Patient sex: M
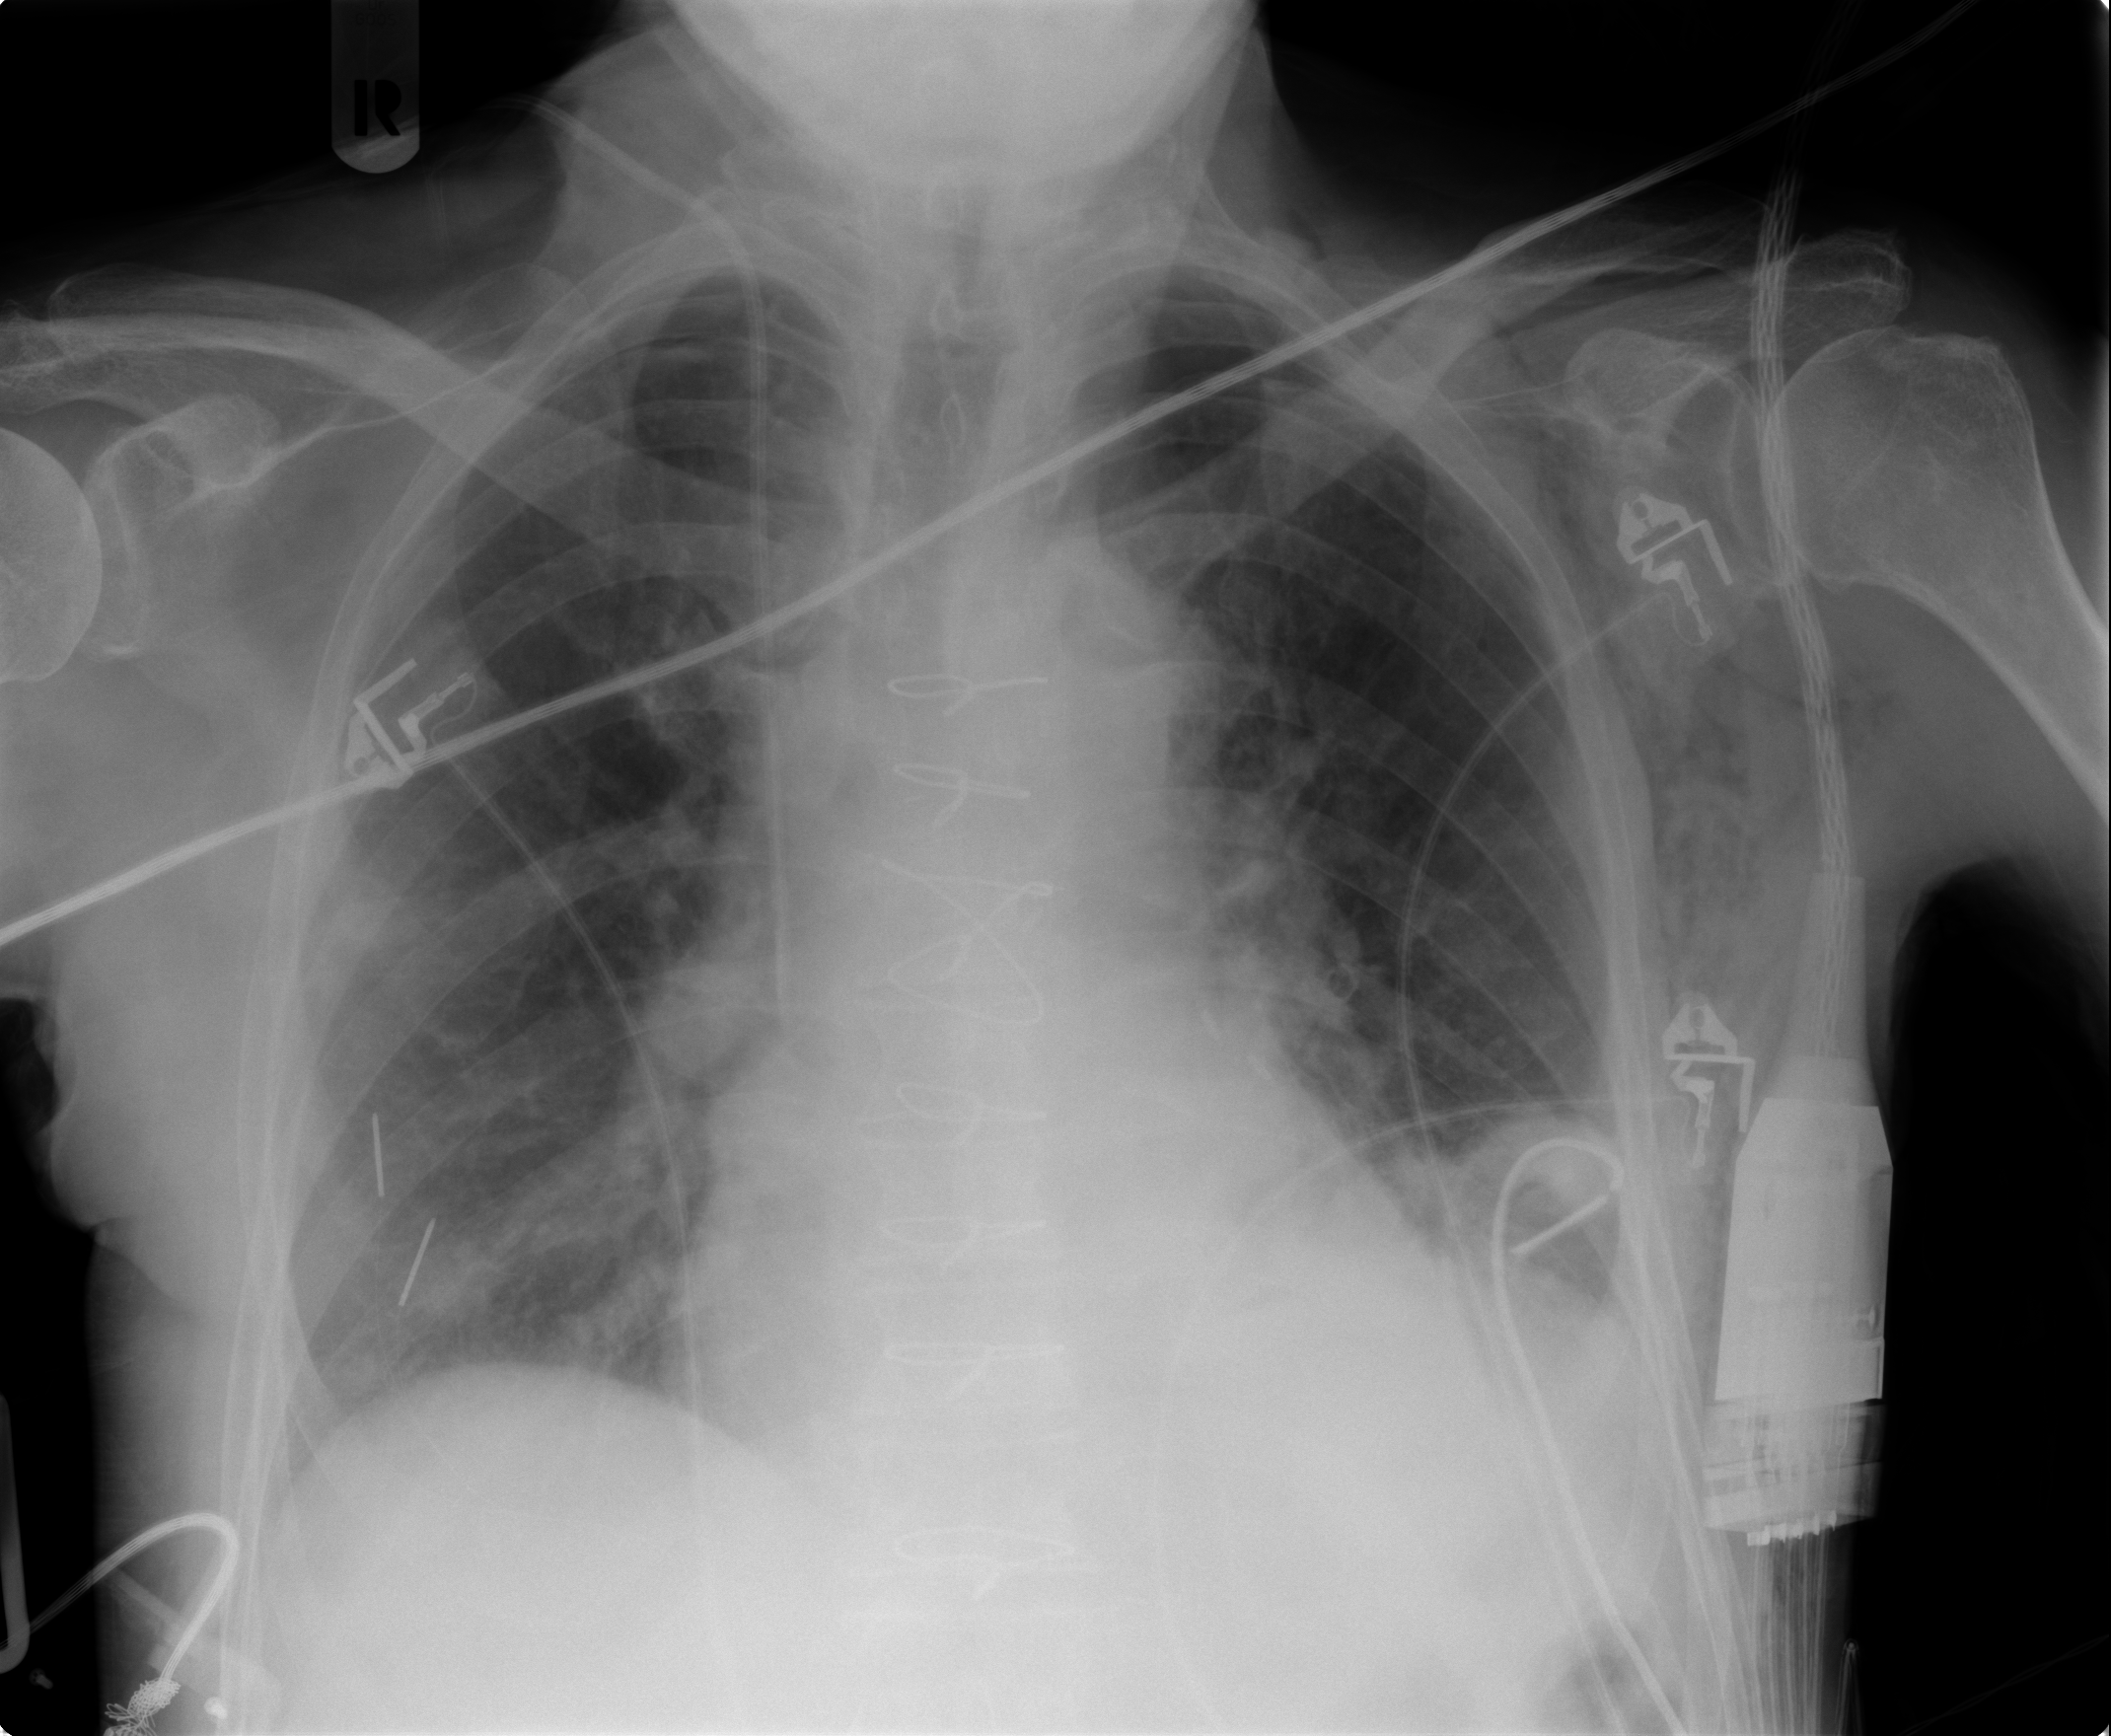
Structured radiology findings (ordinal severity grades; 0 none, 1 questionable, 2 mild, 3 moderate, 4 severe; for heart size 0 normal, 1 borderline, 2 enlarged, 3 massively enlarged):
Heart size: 0
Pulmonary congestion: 0
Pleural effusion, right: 0
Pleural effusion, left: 0
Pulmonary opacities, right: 2
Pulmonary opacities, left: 0
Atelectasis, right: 2
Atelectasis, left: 2